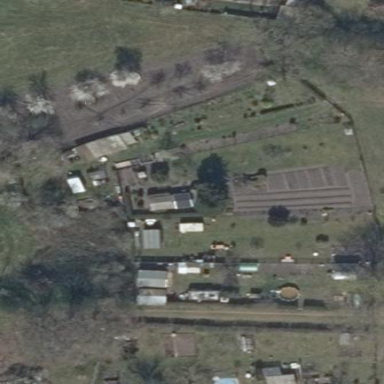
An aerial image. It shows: Area designated for allotments.